Field crop: maize
Growth stage: 2
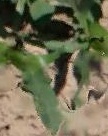
Species: maize